Interaction volume radius: 5 \u00c5
Interaction volume height: 45 \u00c5
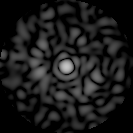
Disorder parameter: 0.8814